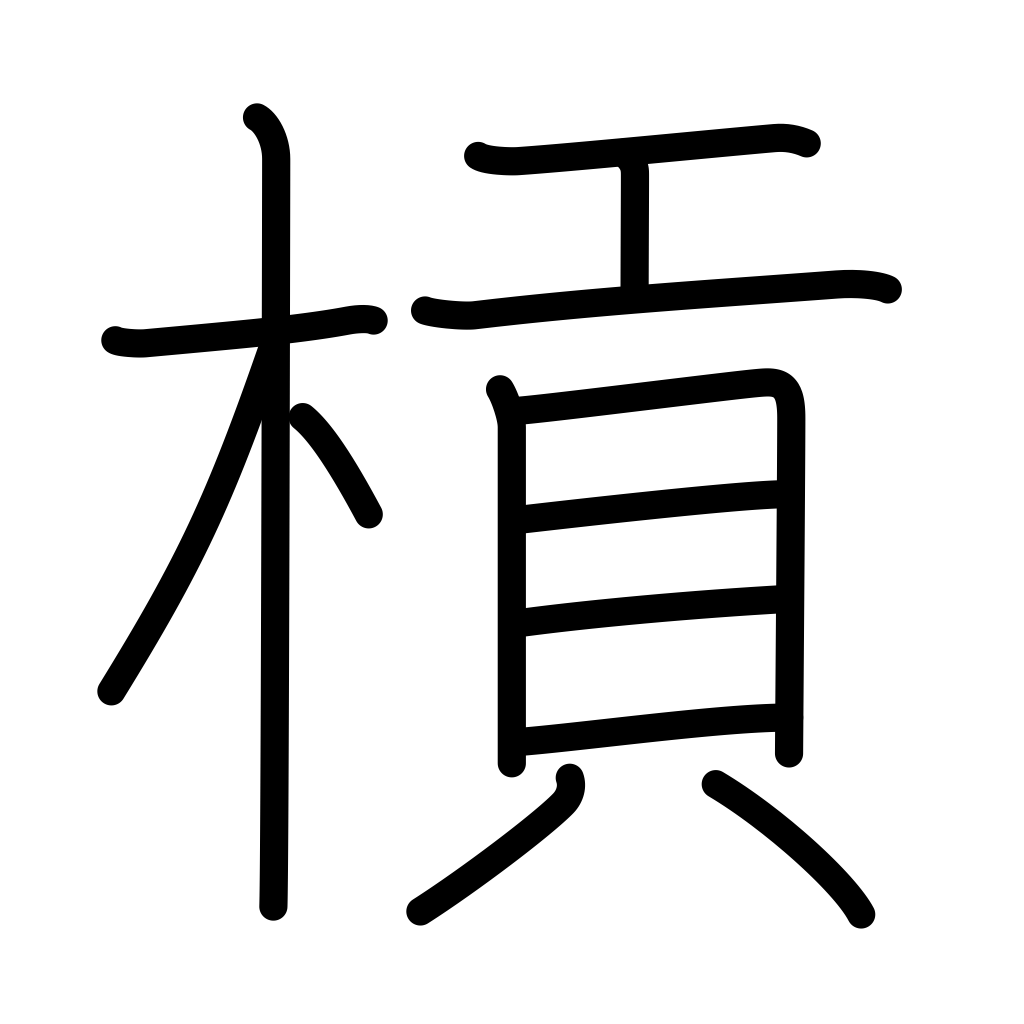
Meaning: lever